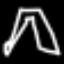
Label: pants